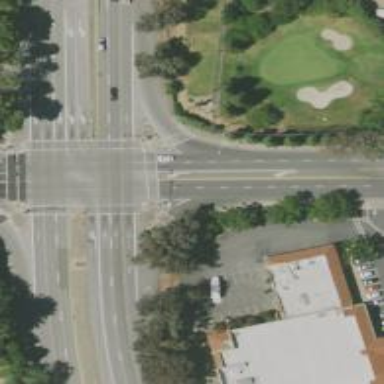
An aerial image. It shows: Marked crossing on the road.